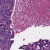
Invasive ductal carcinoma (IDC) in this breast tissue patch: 0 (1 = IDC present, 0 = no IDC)